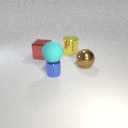
small blue metal cylinder in front of large yellow metal cylinder